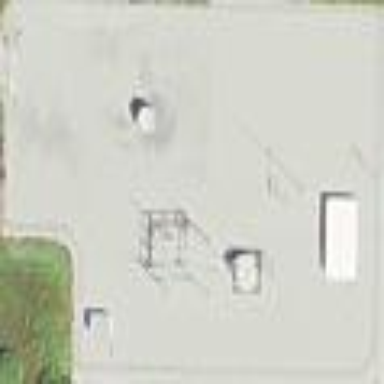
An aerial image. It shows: Distribution level power substation enclosed by fence.